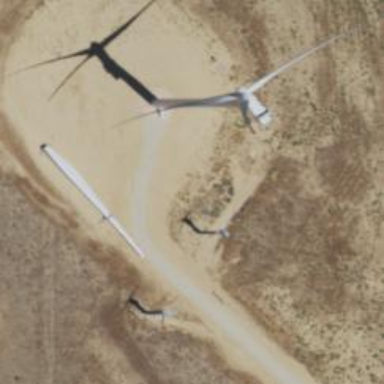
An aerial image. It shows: Wind turbine generating power.